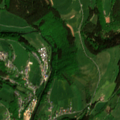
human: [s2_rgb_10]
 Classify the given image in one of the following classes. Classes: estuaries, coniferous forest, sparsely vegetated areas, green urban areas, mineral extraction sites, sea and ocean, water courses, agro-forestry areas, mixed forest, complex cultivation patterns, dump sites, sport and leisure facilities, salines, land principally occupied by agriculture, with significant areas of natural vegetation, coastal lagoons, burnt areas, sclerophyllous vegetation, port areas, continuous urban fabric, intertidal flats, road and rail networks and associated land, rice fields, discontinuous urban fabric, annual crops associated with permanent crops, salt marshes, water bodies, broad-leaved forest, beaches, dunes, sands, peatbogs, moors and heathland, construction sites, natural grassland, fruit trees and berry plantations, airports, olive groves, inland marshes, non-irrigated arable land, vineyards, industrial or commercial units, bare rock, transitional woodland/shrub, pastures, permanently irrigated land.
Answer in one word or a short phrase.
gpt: discontinuous urban fabric, pastures, complex cultivation patterns, coniferous forest